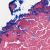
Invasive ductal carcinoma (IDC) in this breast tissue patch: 0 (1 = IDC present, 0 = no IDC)